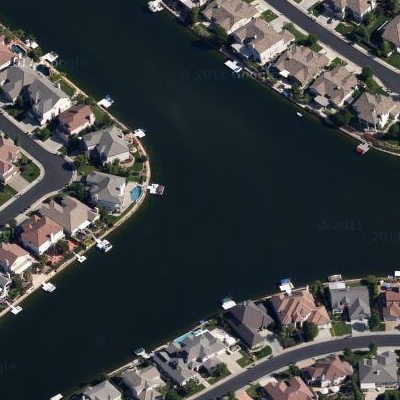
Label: RiverLake